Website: macys
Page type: billing-address
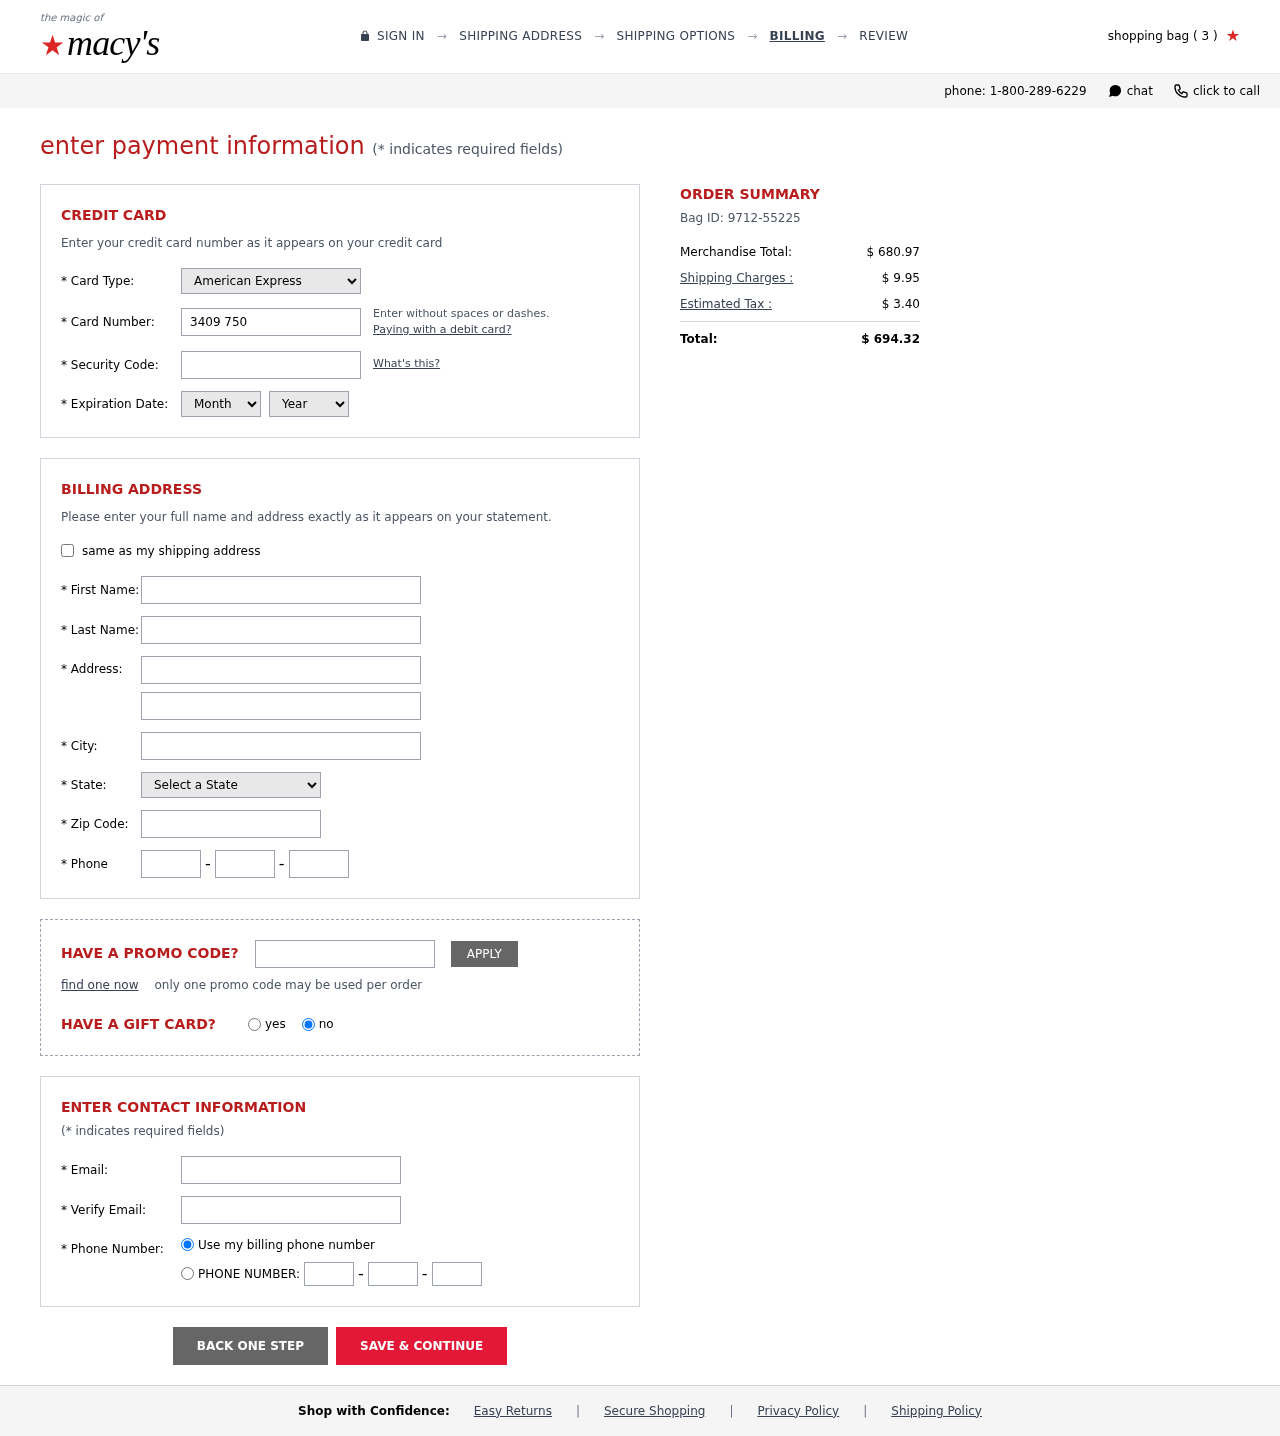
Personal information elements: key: PII_CARD_CVV
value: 8054
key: PII_CARD_EXPIRY_MONTH
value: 11
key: PII_CARD_EXPIRY_YEAR
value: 28
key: PII_CARD_NUMBER
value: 3409 7506 0033 265
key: PII_CARD_TYPE
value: American Express
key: PII_CITY
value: South Deborahberg
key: PII_EMAIL
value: rebecca.richardson@gmail.com
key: PII_FIRSTNAME
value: Rebecca
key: PII_LASTNAME
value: Richardson
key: PII_PHONE_AREA
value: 537
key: PII_PHONE_PREFIX
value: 782
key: PII_PHONE_SUFFIX
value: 3363
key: PII_POSTCODE
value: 81291
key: PII_STATE_ABBR
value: AR
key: PII_STREET
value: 714 Frazier Mall
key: PII_STREET2
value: Suite 345
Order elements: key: ORDER_NUM_ITEMS
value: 3
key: ORDER_ID
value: Bag ID: 9712-55225
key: ORDER_SUBTOTAL
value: $ 680.97
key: ORDER_SHIPPING_COST
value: $ 9.95
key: ORDER_TAX
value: $ 3.40
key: ORDER_TOTAL
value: $ 694.32